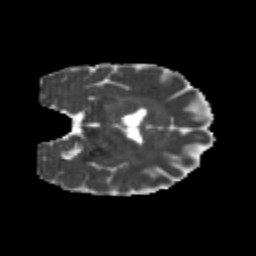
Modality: MD
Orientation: coronal
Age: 22
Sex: female
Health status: healthy
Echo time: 0.074 s